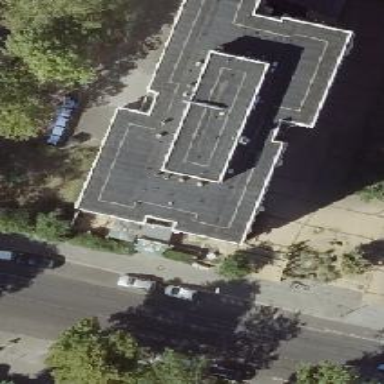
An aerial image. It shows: Pub.